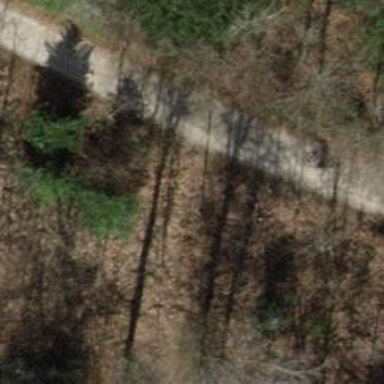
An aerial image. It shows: Compacted track with grade2 level.